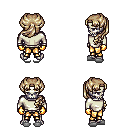
a pixel art fantasy rpg character, male body template, skeleton, white long-sleeve shirt, gold greaves, white blonde princess hairstyle, gold gloves, white slippers, four views (front, back, left, right), 2x2 character sprite sheet, small pixel art, hard edges, no anti-aliasing